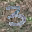
Label: 3